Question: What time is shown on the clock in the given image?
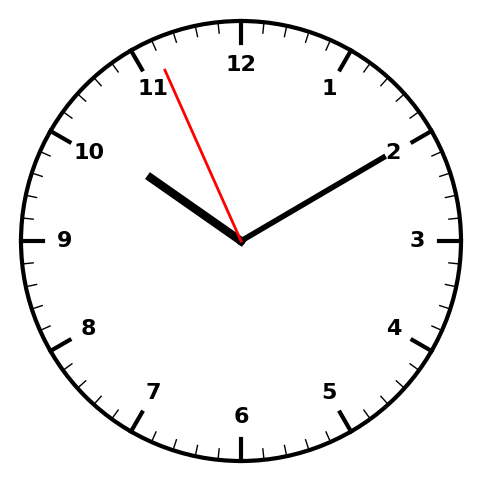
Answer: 10:09:56